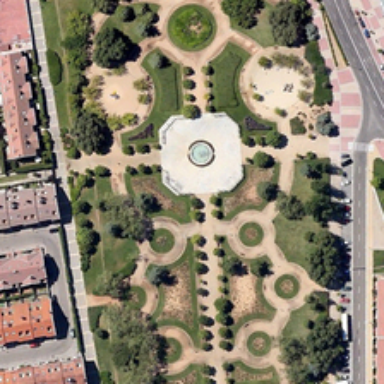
Some buildings are around a square with many sparse green trees .